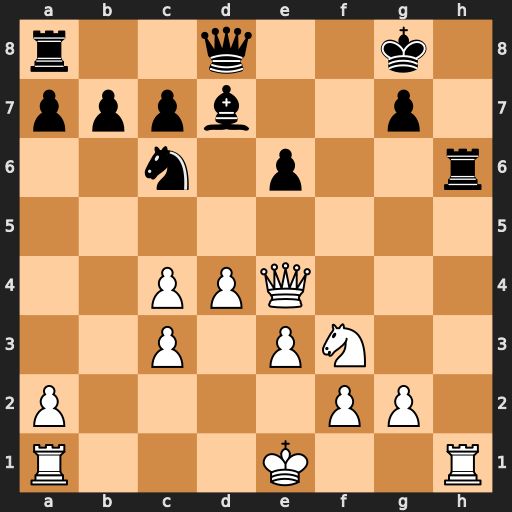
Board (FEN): r2q2k1/pppb2p1/2n1p2r/8/2PPQ3/2P1PN2/P4PP1/R3K2R
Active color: w
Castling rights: KQ
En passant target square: -
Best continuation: Rxh6 gxh6 Qg6+